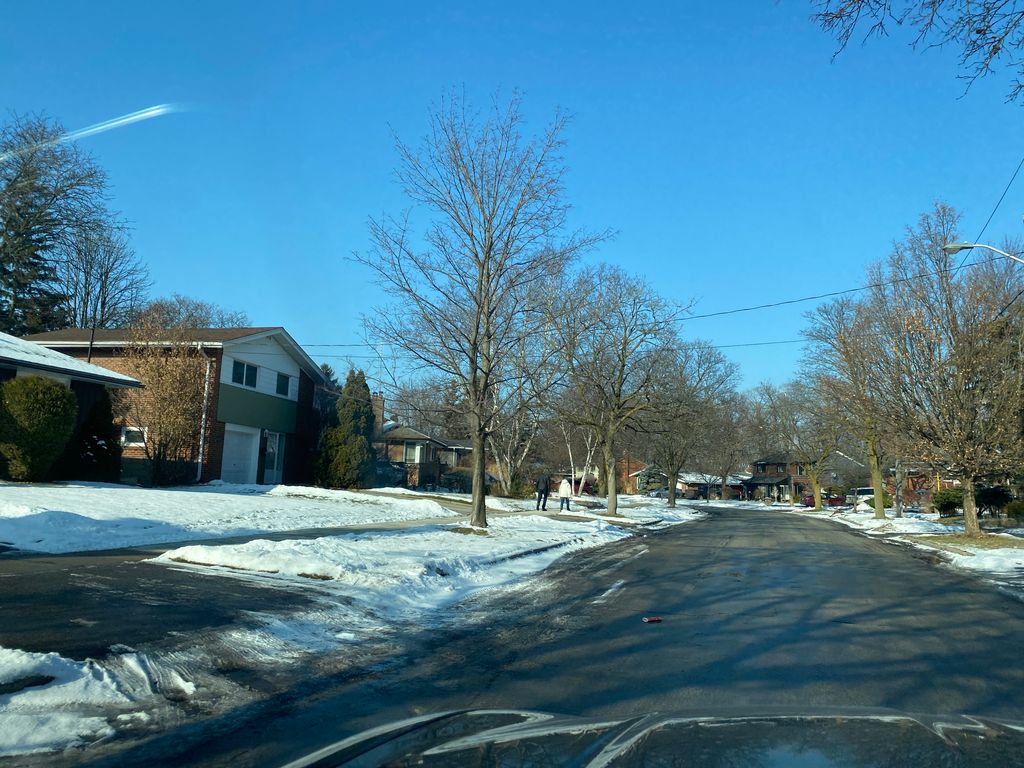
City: toronto